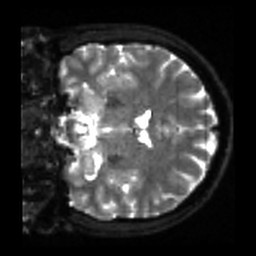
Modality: sbref
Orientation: coronal
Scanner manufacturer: siemens
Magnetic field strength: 3 T
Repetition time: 4 s
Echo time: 0.0594 s